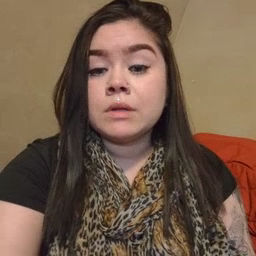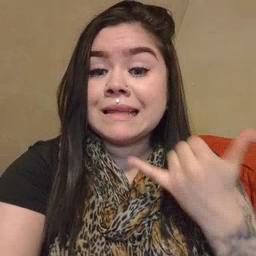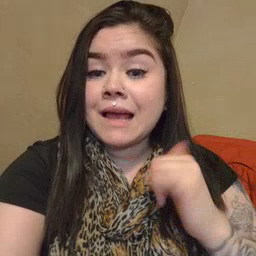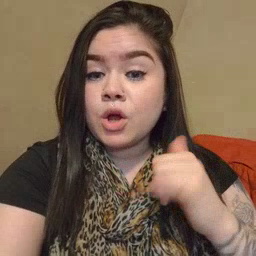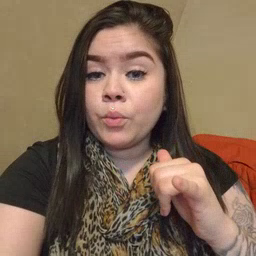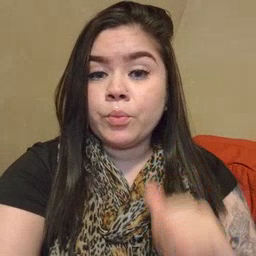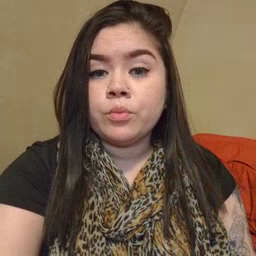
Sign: yellow